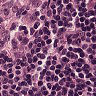
Metastatic tissue present: no